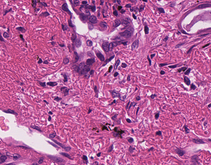
Tumor epithelial tissue: yes
Tumor-associated stroma tissue: yes
Normal tissue: no